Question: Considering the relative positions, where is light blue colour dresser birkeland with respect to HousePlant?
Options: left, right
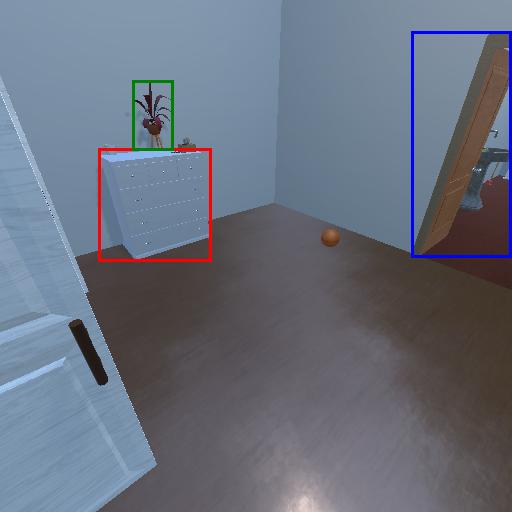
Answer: left